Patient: sex M, age 61
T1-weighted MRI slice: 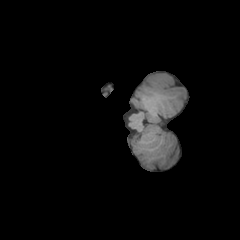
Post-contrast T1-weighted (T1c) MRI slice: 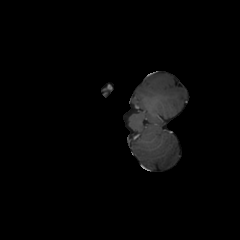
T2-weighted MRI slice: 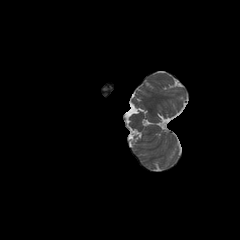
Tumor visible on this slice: no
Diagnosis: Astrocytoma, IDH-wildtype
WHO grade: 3